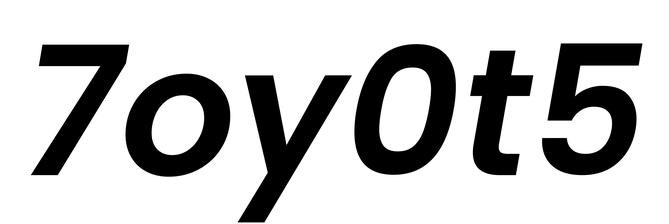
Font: Poppins-SemiBoldItalic